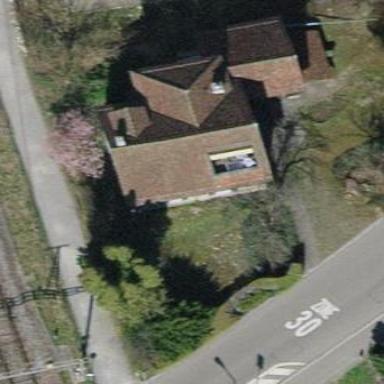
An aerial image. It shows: Detached building with gabled tile roof.